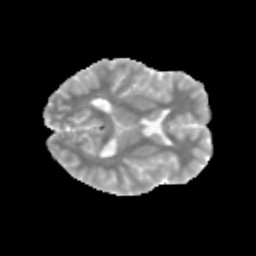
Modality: MD
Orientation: axial
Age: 13
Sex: male
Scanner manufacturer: siemens
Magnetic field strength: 3 T
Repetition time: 3.8 s
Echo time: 0.07 s